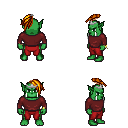
a pixel art fantasy rpg character, male body template, orc, green skin, maroon long-sleeve shirt, red pants, dark blonde long mohawk hairstyle, silver tiara, bracelets, four views (front, back, left, right), 2x2 character sprite sheet, small pixel art, hard edges, no anti-aliasing